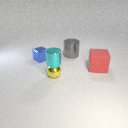
small yellow metal sphere to the left of large gray metal cylinder